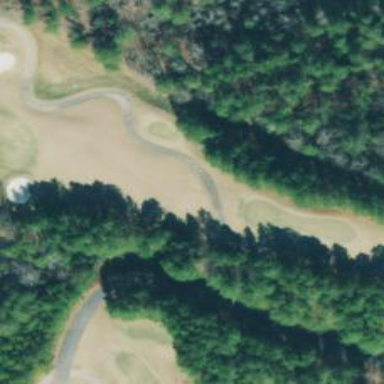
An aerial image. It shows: Path for both road and golf.